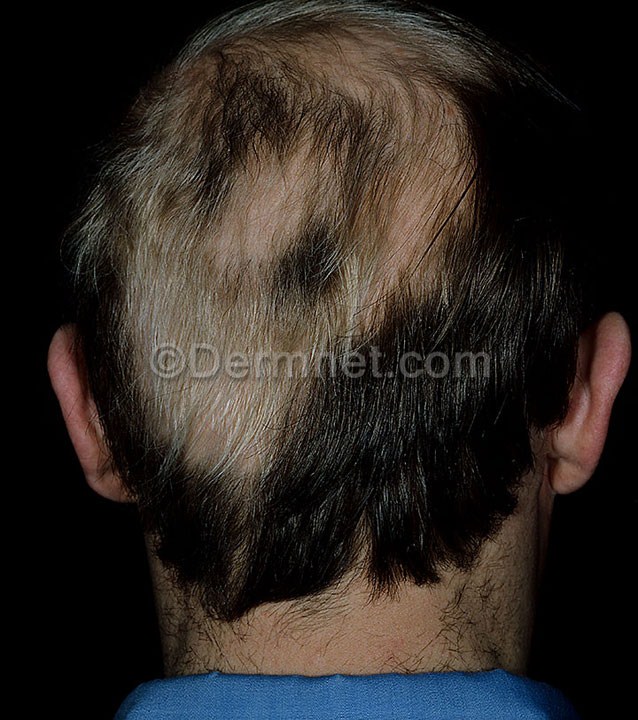
Disease: Nail Fungus and other Nail Disease